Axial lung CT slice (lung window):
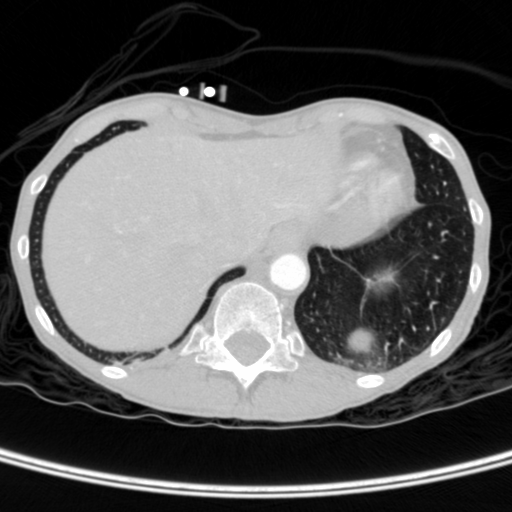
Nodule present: no